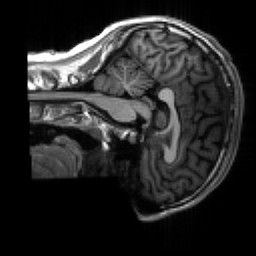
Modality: T1w
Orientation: sagittal
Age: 19
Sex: male
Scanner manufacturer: siemens
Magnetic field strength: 3 T
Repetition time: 2.3 s
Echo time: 0.00266 s